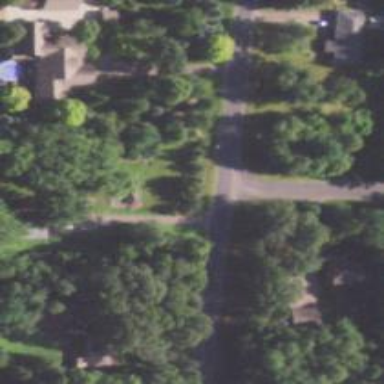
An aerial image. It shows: Driveway leading to service road.